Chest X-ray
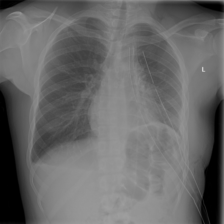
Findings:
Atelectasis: negative
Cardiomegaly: negative
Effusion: positive
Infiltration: negative
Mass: negative
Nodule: negative
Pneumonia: negative
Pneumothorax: negative
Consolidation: negative
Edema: negative
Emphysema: positive
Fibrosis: negative
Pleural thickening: negative
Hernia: negative